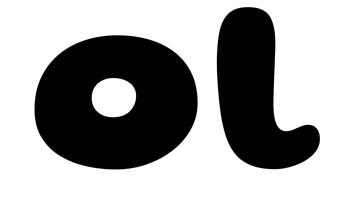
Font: Gluten_ExtraBold